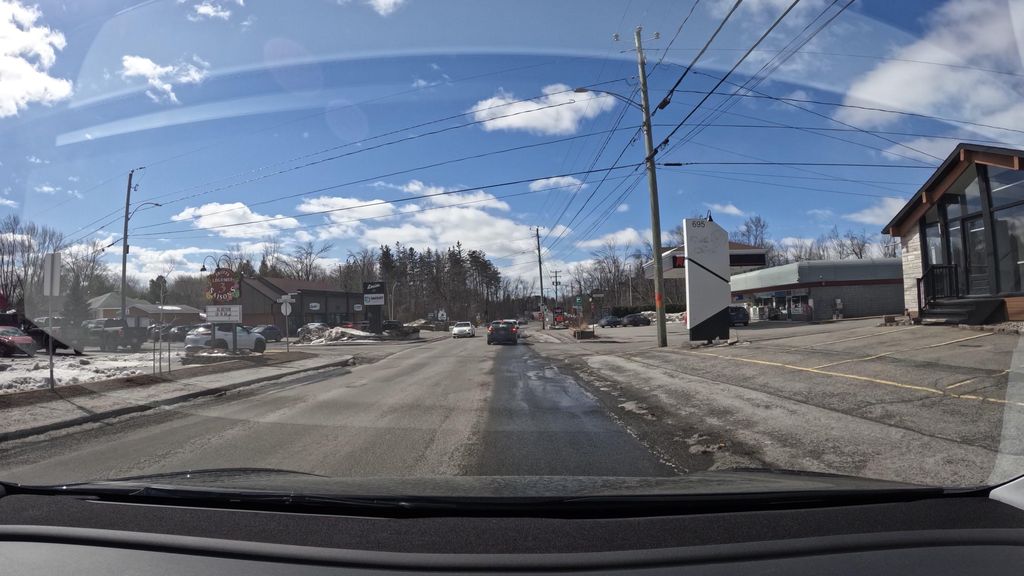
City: montreal